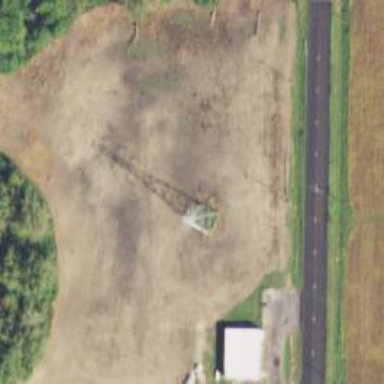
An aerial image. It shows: Lattice structure tower.